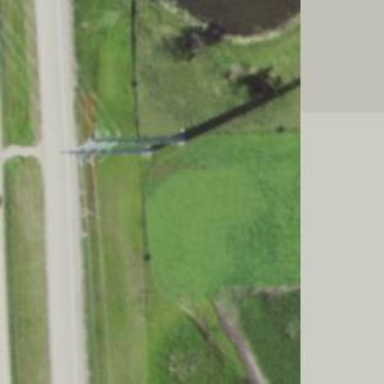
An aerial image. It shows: Power tower.